Question: I just installed c/c++ development tools for my eclipse and everything is working except no text is being printed in the console when I run the hello world program, but I receive no errors. I'm really stumped, anyone know why this is?

Ok I realized if that debug it, it works correctly, but not if I run it, any ideas there?
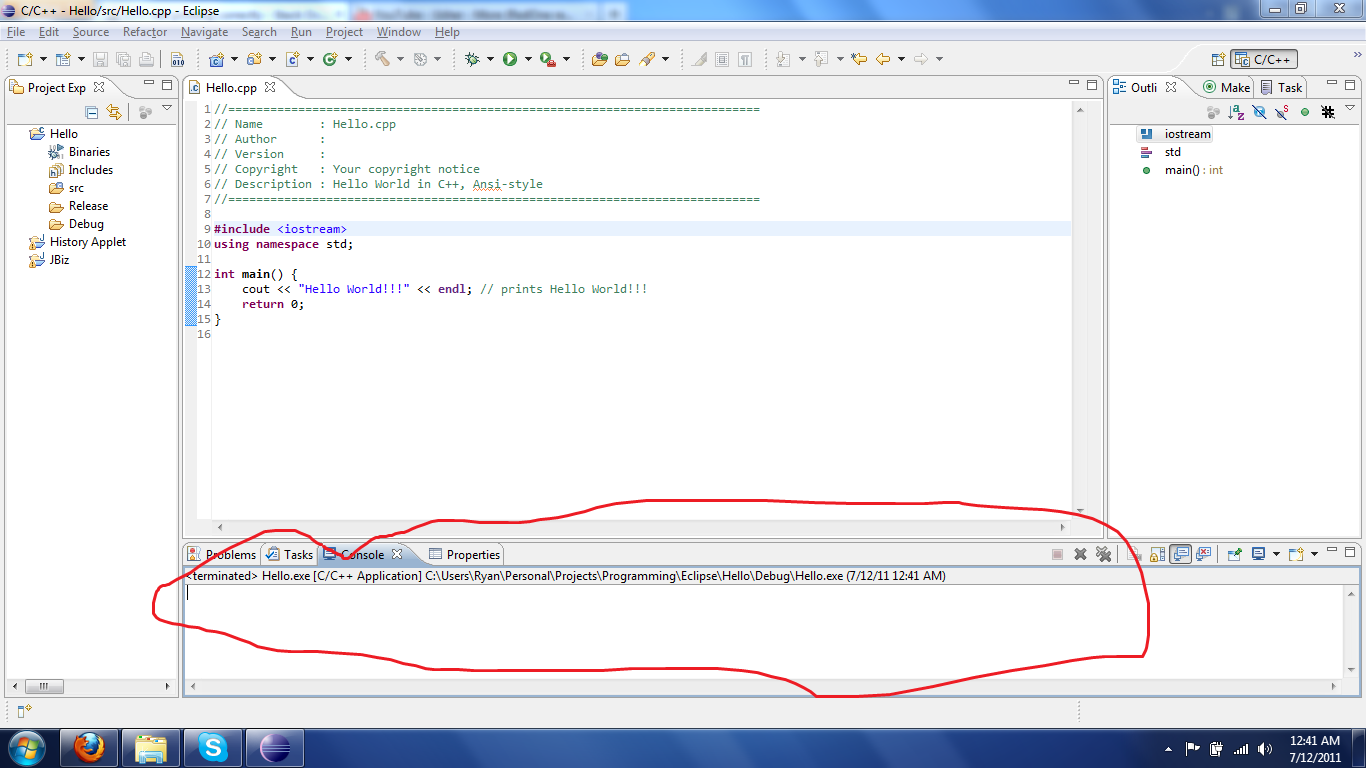
Answer: Are you using a 64-bit version of Eclipse? If so, that might be your problem. The 64-bit version doesn't do console output. Try downgrading to the 32-bit version.
On SO, check <URL>.
On the Eclipse forums, check <URL>.